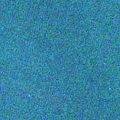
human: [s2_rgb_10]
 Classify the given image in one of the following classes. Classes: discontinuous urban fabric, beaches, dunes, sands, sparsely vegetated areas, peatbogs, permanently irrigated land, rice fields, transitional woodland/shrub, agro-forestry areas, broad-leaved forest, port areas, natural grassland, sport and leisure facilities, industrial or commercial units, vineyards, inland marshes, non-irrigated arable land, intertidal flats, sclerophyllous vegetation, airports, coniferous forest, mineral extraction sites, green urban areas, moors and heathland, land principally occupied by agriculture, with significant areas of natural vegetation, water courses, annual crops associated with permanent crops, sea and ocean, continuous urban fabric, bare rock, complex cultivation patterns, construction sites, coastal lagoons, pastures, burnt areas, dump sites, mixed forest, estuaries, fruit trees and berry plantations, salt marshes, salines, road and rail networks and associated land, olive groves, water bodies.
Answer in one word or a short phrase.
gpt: sea and ocean